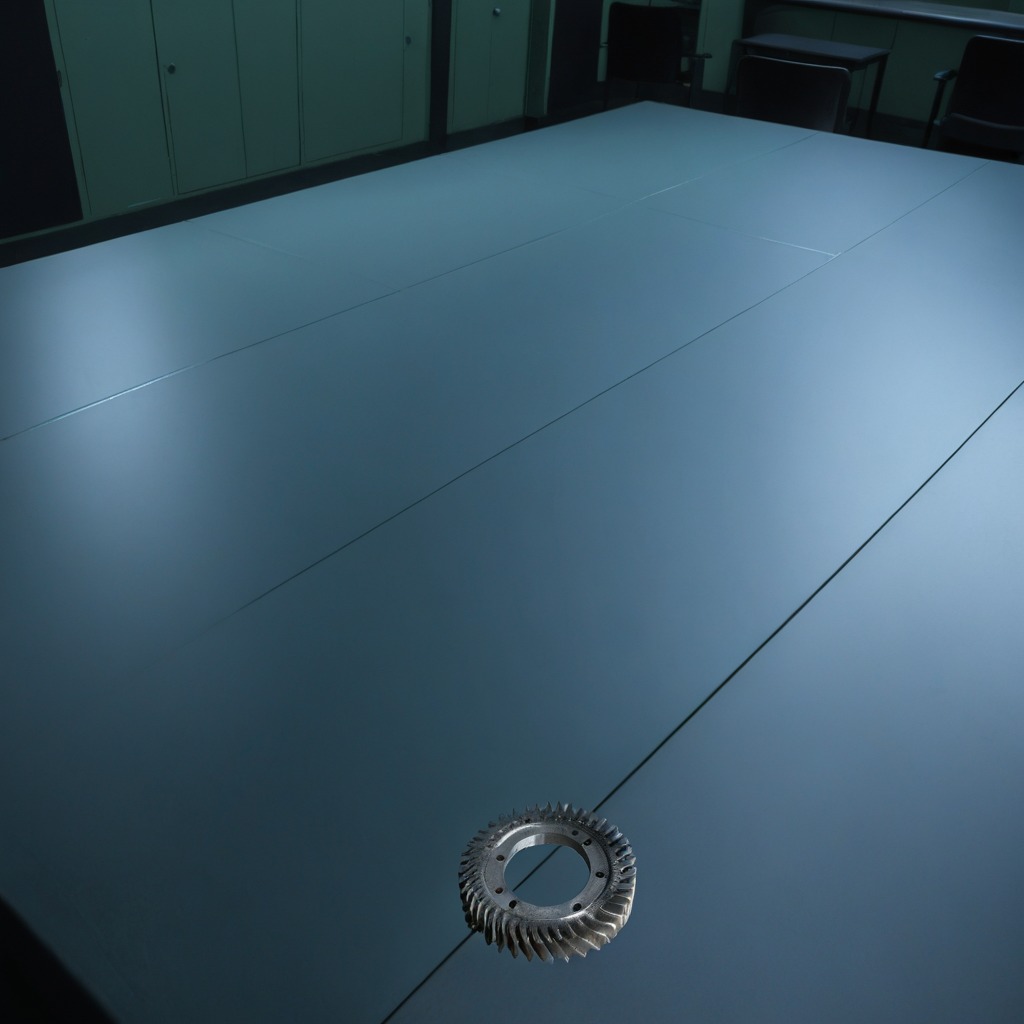
A steel gear with teeth is lying on a clean empty table in a railway signal maintenance room lit by harsh overhead fluorescents photorealistic surface textures crisp shadows high dynamic range